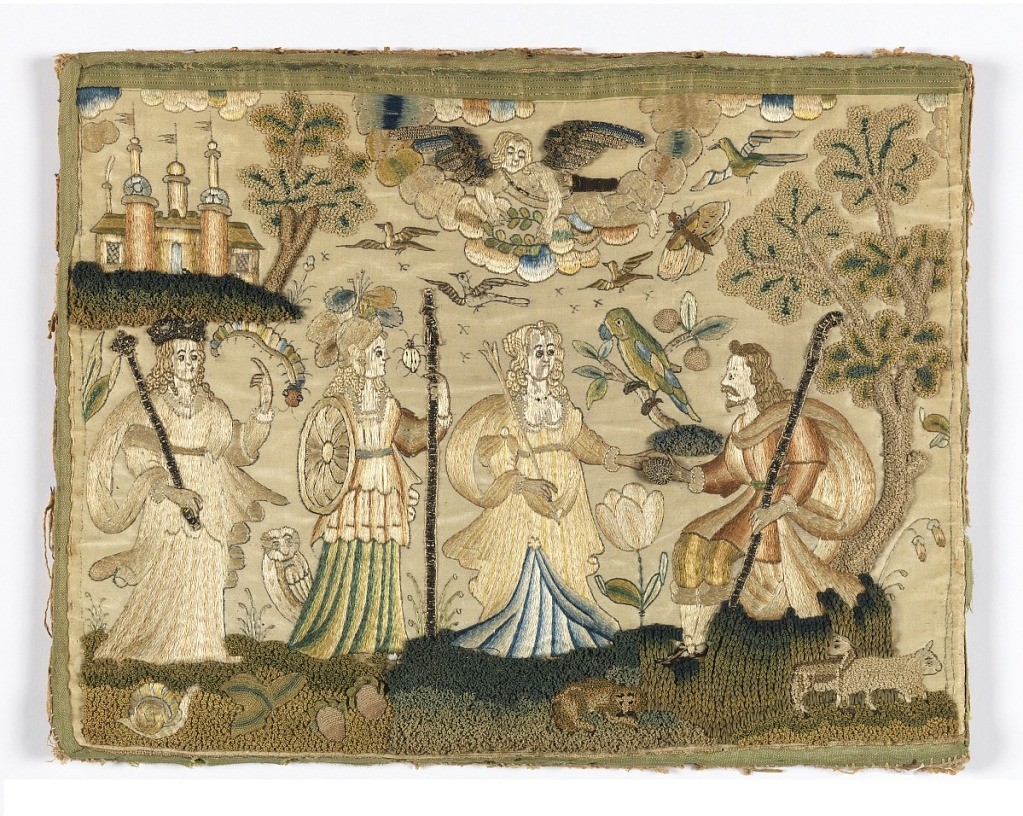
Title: The Judgement of Paris
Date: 1650–75
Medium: silk and metallic foil wrapped silk embroidery on silk foundation, mica Technique: embroidered in stem satin, knot, couching and padded couching stitches with detatched and undetached looping (needle lace) on 4/1 satin foundation
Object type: Embroidered picture
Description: Seated male figure at the right (Paris) hands the Golden Apple to the first of three female figures (Venus) lined up in front of him. The next figure is Minerva, the last is Juno. At the top Cupid leans out of a cloud with a laurel wreath for his mother.